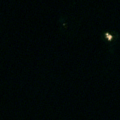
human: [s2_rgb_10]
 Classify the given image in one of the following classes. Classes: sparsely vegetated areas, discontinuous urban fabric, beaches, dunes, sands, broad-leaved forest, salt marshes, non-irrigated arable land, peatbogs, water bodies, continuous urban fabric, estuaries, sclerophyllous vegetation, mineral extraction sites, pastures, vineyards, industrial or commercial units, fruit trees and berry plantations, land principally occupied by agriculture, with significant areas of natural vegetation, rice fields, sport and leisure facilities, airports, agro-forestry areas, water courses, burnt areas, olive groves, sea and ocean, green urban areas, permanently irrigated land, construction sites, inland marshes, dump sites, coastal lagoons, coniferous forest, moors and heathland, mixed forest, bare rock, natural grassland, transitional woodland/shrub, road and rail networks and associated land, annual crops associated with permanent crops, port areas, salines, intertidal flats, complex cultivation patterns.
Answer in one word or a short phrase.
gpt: sea and ocean